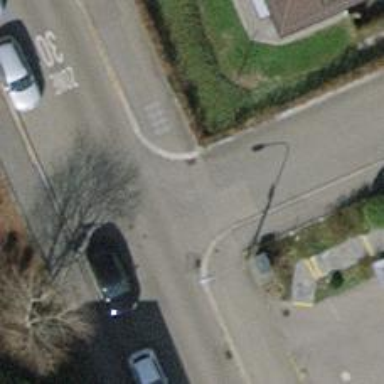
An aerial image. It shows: Residential road with asphalt surface and sidewalk on the left.